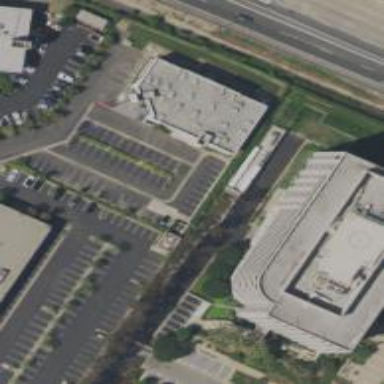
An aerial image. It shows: Retail building.